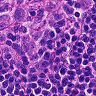
Metastatic tissue present: no